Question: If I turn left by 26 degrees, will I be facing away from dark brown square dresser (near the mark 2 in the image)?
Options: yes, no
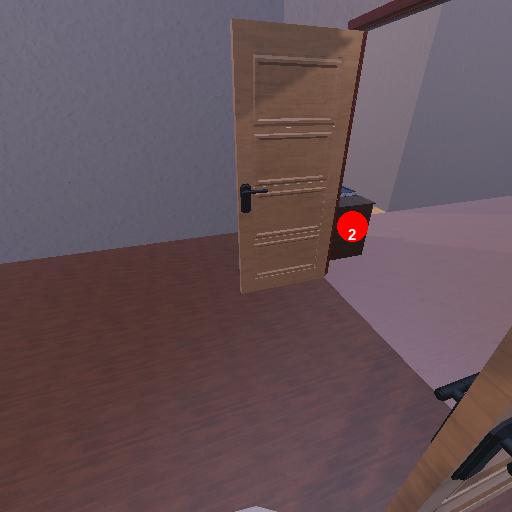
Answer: yes